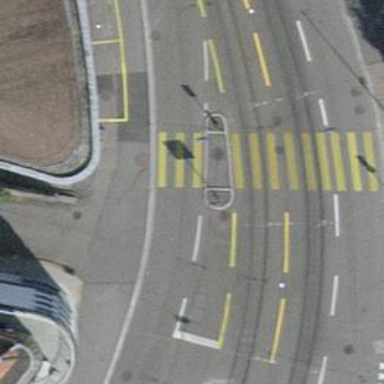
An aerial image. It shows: Uncontrolled zebra crossing with marked island on the road.